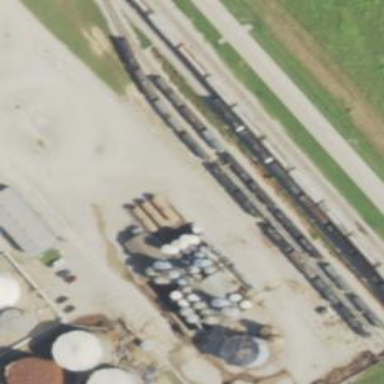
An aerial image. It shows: Storage tank that is man-made.